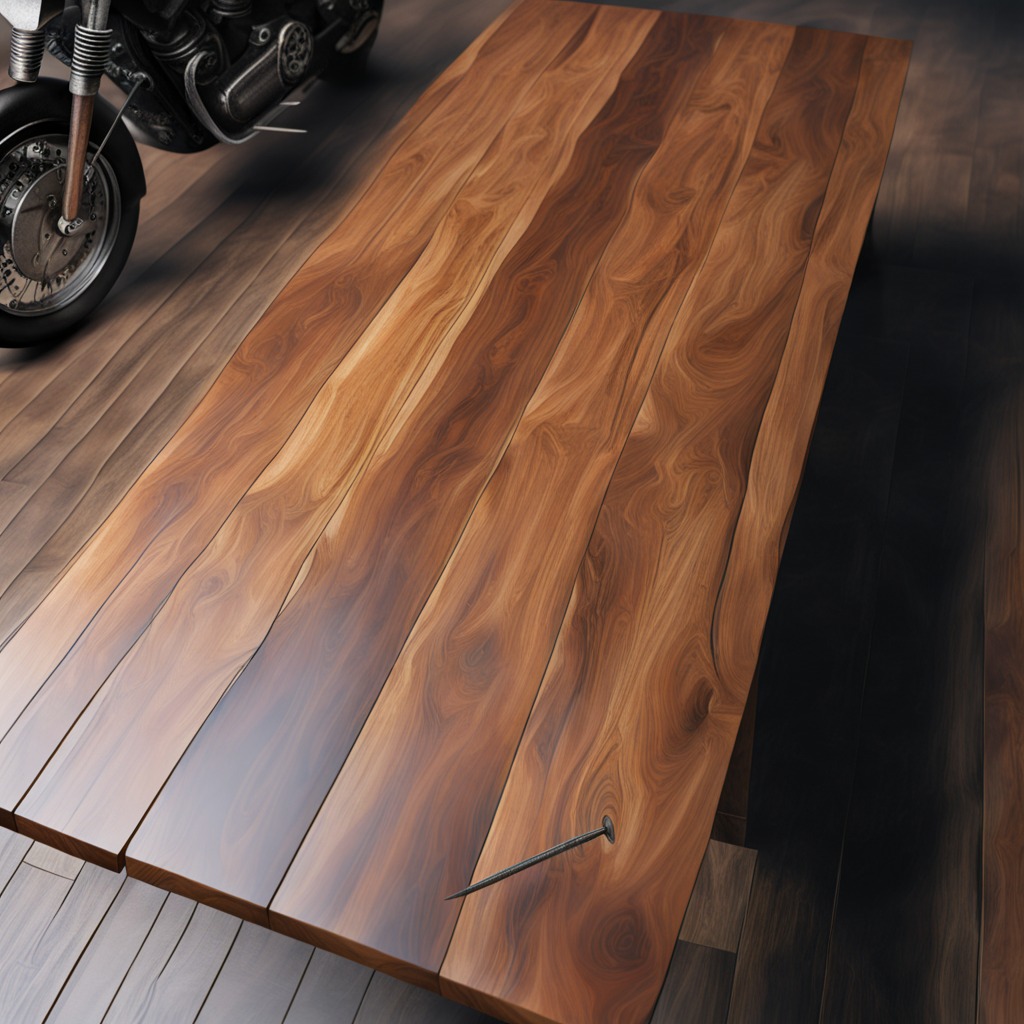
An iron nail is lying on the oil-spilled wooden table in a vintage motorcycle garage.